Question: I have this Regex expression
'''
UriPatternToMatch= new Regex(@"(href|src)=""[\d\w\/:#@%;$\(\)~_\?\+\-=\\.&]*",
RegexOptions.Compiled | RegexOptions.IgnoreCase)
'''
This is working fine to pickup all URLS including http,ftp and others , but it picks up text within '"&lt"' special characters as URL too
for example it will wrongly pick up the text below as a URL too ( adding a photo instead of text below)

I believe something like ^&lt is what is needed , but where do I add it ?
Thanks
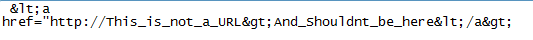
Answer: You need to use negative lookahead like this:
'''
(?!.*?<)
'''